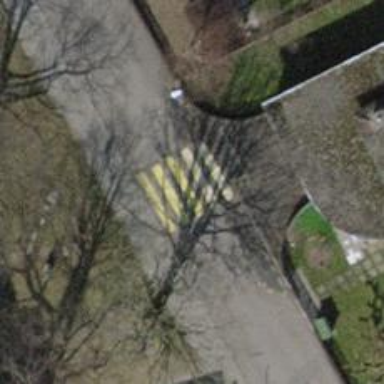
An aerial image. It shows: Uncontrolled crossing on the road.